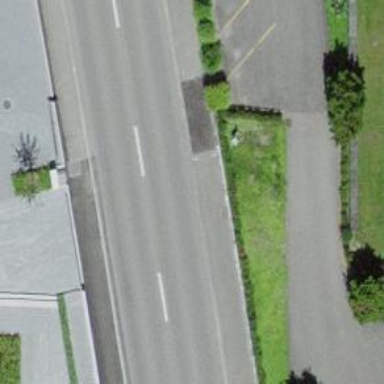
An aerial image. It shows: Secondary road with asphalt surface and sidewalks on both sides.